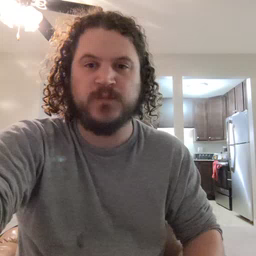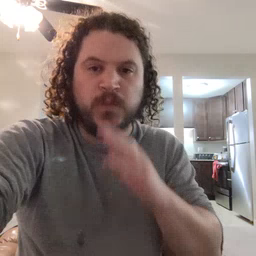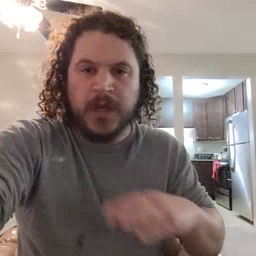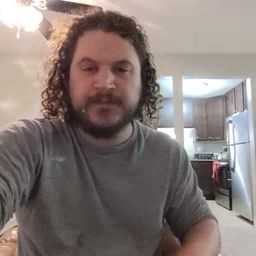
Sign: quiet